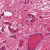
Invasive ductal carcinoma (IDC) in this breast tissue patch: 0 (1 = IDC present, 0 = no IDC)